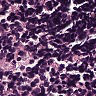
Metastatic tissue present: no